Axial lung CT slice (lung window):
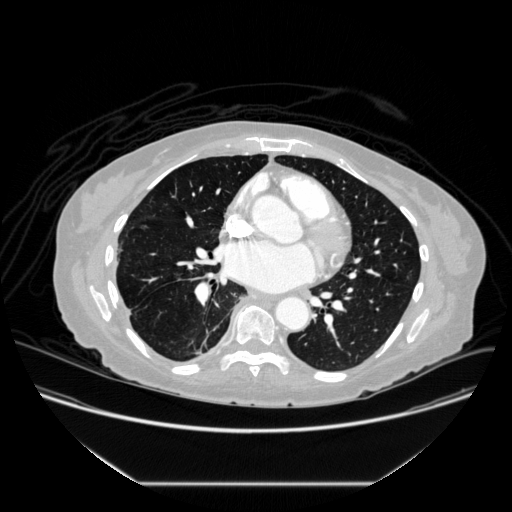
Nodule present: no